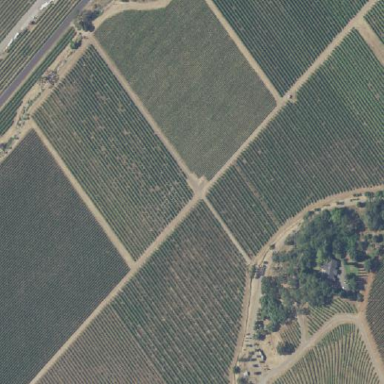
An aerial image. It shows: Vineyard with grape crops.